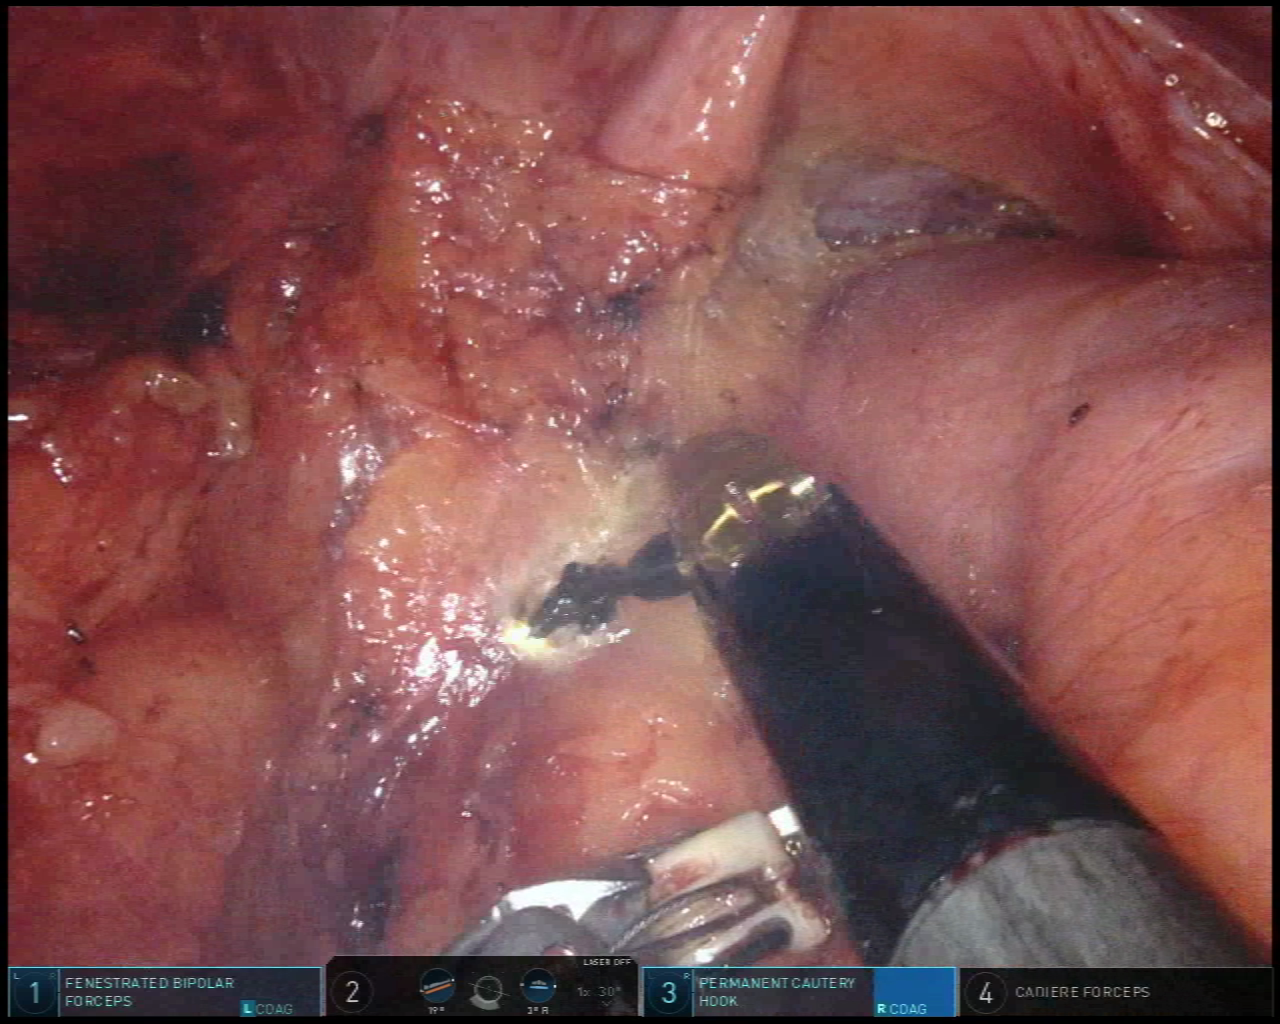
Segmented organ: vesicular_glands
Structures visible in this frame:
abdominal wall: no
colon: no
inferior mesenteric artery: no
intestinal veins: no
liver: no
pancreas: no
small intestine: no
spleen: no
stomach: no
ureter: no
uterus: no
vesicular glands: yes